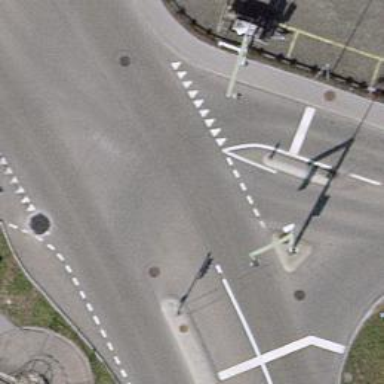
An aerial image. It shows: Road with traffic signals.